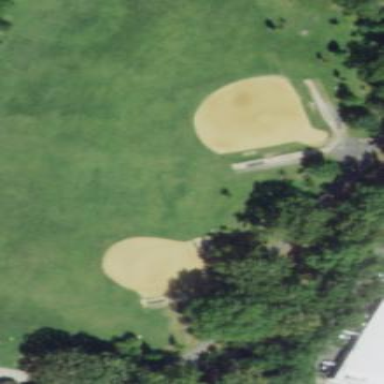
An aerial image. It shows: Baseball pitch for leisure and sports activities.